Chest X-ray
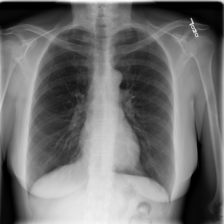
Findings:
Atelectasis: negative
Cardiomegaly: negative
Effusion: negative
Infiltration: negative
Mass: negative
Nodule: negative
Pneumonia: negative
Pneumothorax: negative
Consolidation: negative
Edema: negative
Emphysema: negative
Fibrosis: negative
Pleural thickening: negative
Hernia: negative